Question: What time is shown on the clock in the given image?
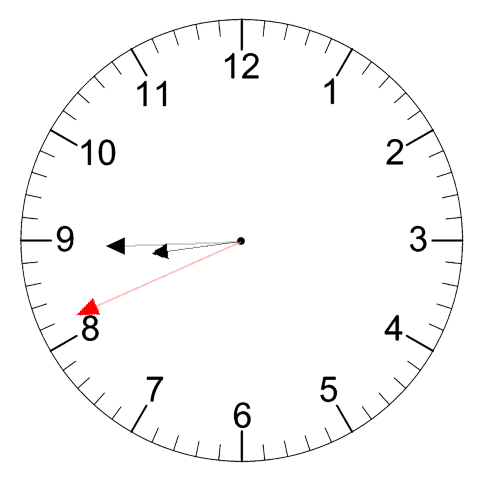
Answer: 08:44:41